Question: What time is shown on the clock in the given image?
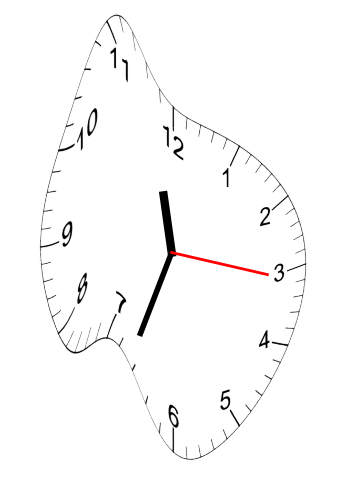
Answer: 11:33:16